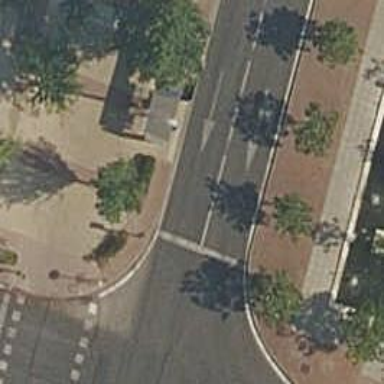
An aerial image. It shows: Road with traffic signals.